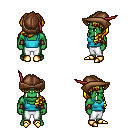
a pixel art fantasy rpg character, male body template, orc, green skin, teal pirate shirt, white pants, blonde princess hairstyle, leather cap, leather bracers, gold boots, four views (front, back, left, right), 2x2 character sprite sheet, small pixel art, hard edges, no anti-aliasing